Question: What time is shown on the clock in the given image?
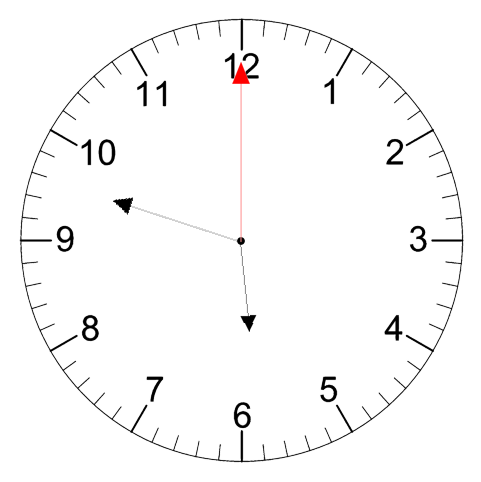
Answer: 05:48:00